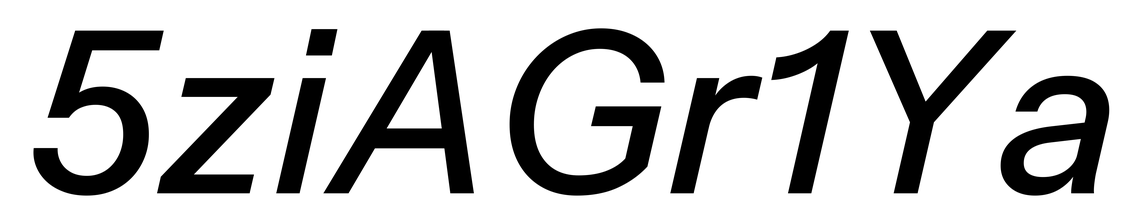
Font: InstrumentSans-Italic_Medium_Italic